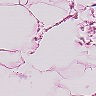
Metastatic tissue present: no